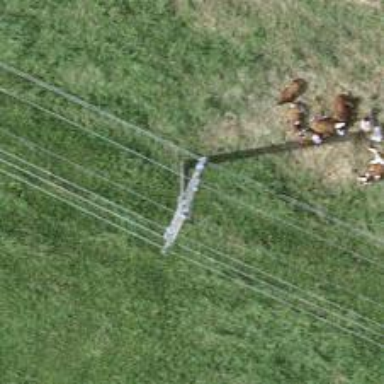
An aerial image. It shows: Power line is depicted.